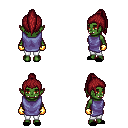
a pixel art fantasy rpg character, female body template, orc, green skin, chain tabard jacket, white pants, brunette long topknot hairstyle, gold gloves, black slippers, four views (front, back, left, right), 2x2 character sprite sheet, small pixel art, hard edges, no anti-aliasing